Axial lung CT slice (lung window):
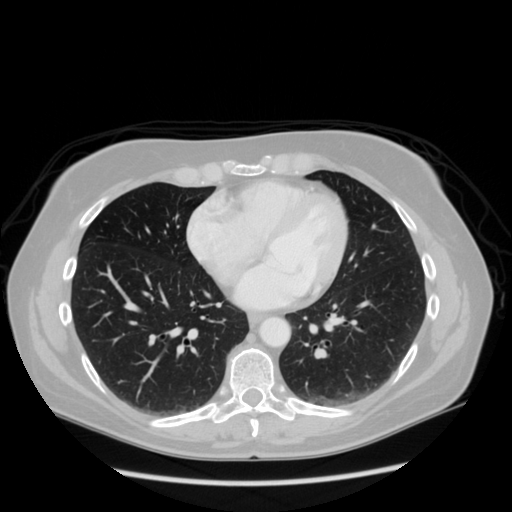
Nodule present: no